Field crop: maize
Growth stage: 2
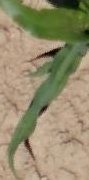
Species: maize